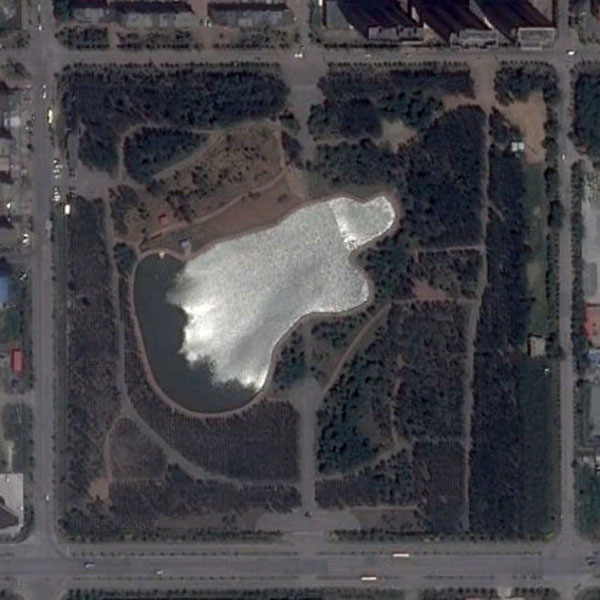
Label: Park